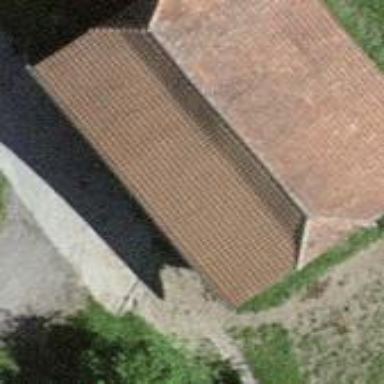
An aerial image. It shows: Barn.